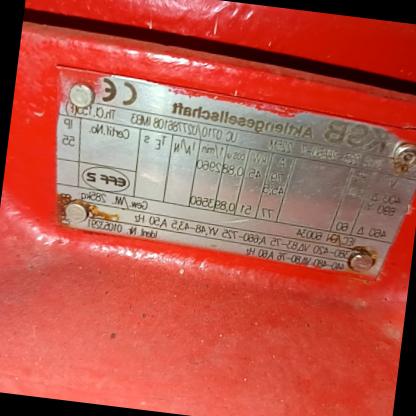
Klasa: tabliczka-znamionowa